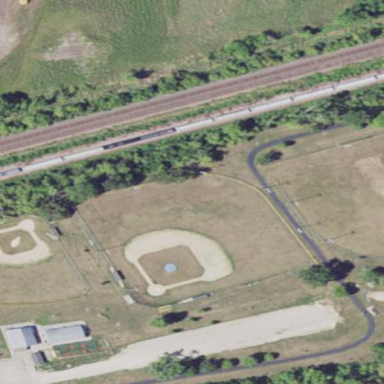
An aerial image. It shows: Baseball pitch for leisure and sports activities.